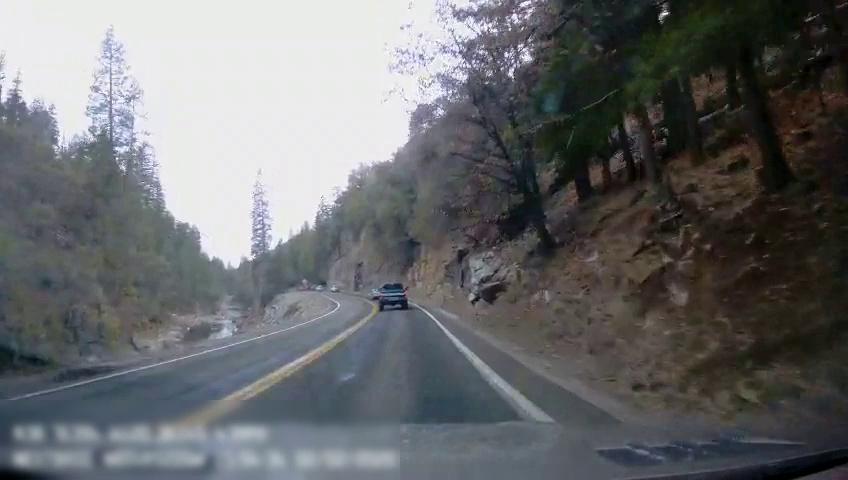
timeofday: Day
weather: Sunny
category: Drivable Space
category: Vehicles | Truck
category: Lanes | Current Lane
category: Lanes | Current Lane
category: Lanes | Alternate Lane